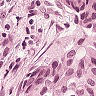
Metastatic tissue present: yes